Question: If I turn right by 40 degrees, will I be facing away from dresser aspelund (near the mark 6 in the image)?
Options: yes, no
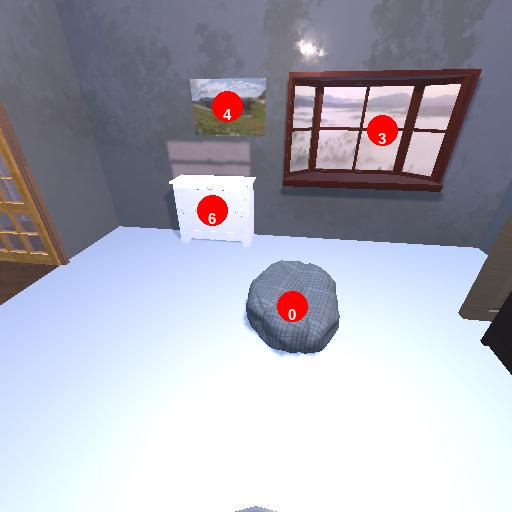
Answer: yes